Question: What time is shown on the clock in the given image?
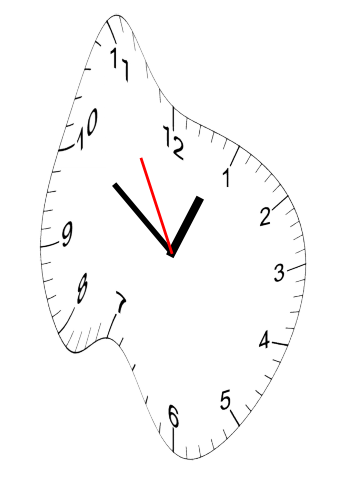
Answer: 12:50:55